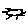
Label: sun